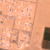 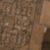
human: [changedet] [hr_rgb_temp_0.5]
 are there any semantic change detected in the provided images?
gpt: Many houses were added in the subdivision on the left.